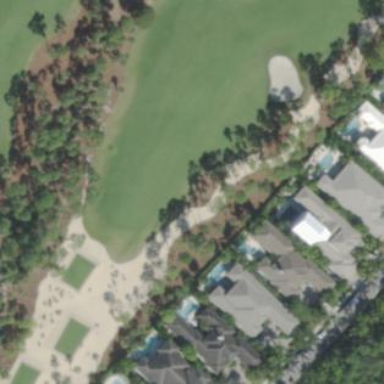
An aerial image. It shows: Golf bunker filled with natural sand.